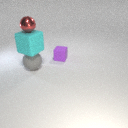
small purple rubber cube behind large gray rubber sphere